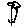
Label: flower